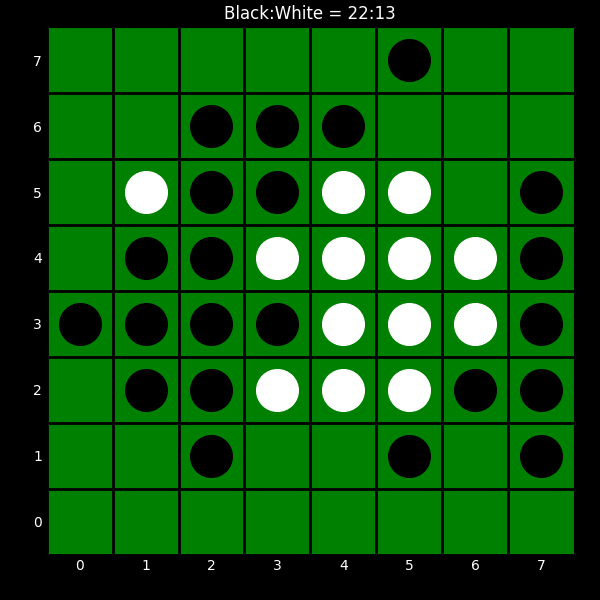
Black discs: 22
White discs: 13